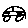
Label: car